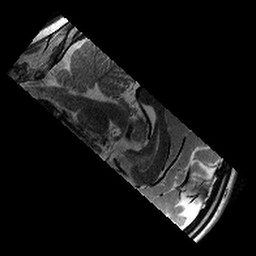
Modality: T2w
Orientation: sagittal
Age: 11
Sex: male
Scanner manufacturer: siemens
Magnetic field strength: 3 T
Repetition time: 9.23 s
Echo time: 0.067 s